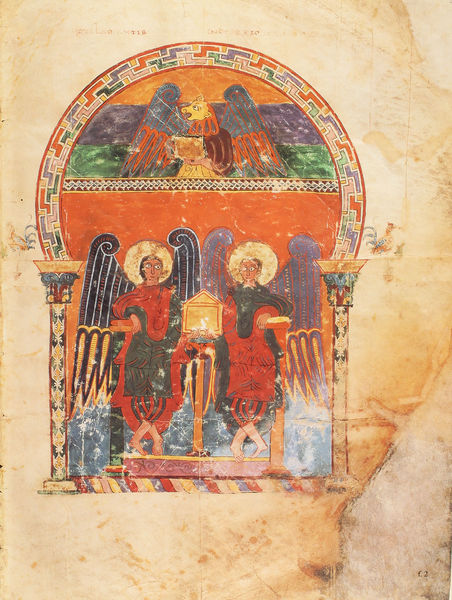
Titel: Beatus-Manuskript
Künstler: Magius
Institution: New York, Pierpont Morgan Library
Schlagwörter: adler, flügel, vogel, grün, laterne, orange, schwarz, säulen, rot, muster, tanz, gold, blatt, fliegen, kreis, engel, füße, bogen, seite, heiligenschein, hahn, heilig, lade, engel7flügel